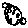
Label: moon